Question: So I'm looking to implement passport and I'm running into an include issue.
Here is what I have so far:
users_controller.js
'''
var nodemailer = require('nodemailer');
var passport = require('passport');
var LocalStrategy = require('passport-local').Strategy;
var User = require('../models/user');
exports.register = function(req, res, next) {
res.render('register', { title: 'Rafflefly | Register' });
}
exports.post_register = function(req, res, next) {
var first_name = req.body.first_name;
var last_name = req.body.last_name;
var email = req.body.email;
var password = req.body.password;
// validations
req.checkBody('first name', 'The first name is required').notEmpty();
req.checkBody('last name', 'The last name is required').notEmpty();
req.checkBody('email', 'An account email is required').notEmpty();
req.checkBody('email', 'This account email is not valid').isEmail();
req.checkBody('password', 'An account password is required').notEmpty();
if (error) {
req.flash('error', 'The form could not send successfully');
} else {
var newUser = new User({
first_name: first_name,
last_name: last_name,
email: email,
password: password,
});
nodemailer.createTestAccount((err, account) => {
// create reusable transporter object using the default SMTP transport
if (process.env.NODE_ENV === 'production') {
transporter = nodemailer.createTransport({
host: "smtp.sendgrid.net",
port: 587,
auth: {
user: process.env.SENDGRID_USERNAME,
pass: process.env.SENDGRID_PASSWORD,
}
});
} else {
transporter = nodemailer.createTransport({
host: "smtp.ethereal.email",
port: 587,
auth: {
user: 'qkkvnabtziufbksa@ethereal.email',
pass: 'A4W9HF2WbhAav263VM',
}
});
}
// setup email data with unicode symbols
let mailOptions = {
from: process.env.GLOBAL_EMAIL || 'ben@benbagley.co.uk', // sender address
to: '${email}', // list of receivers
subject: 'Welcome to Rafflefly', // Subject line
html: 'Welcome to Rafflefly' // html body
};
// send mail with defined transport object
transporter.sendMail(mailOptions, (error, info) => {
if (error) {
return console.log(error);
}
req.flash('success', 'You are now registered, you can now login!');
res.redirect('/');
});
});
User.createUser(newUser, function(err, user) {
if(err) throw err;
console.log(user);
});
}
};
passport.use(new LocalStrategy({
usernameField: 'email'
},
function(email, password, done) {
User.getUserByEmail(email, function(err, user){
if(err) throw err;
if(!user){
return done(null, false, {message: 'Unknown Email Address'});
}
User.comparePassword(password, user.password, function(err, isMatch){
if(err) throw err;
if(isMatch){
return done(null, user);
} else {
return done(null, false, {message: 'Invalid password'});
}
});
});
}));
passport.serializeUser(function(user, done) {
done(null, user.id);
});
passport.deserializeUser(function(id, done) {
User.getUserById(id, function(err, user) {
done(err, user);
});
});
exports.login = function(req, res, next) {
res.render('login', { title: 'Rafflefly | Login' });
}
exports.post_login = function(req, res, next) {
res.post('/login', passport.authenticate('local', {
successRedirect: '/dashboard',
failureRedirect: '/login',
failureFlash: true })
);
}
'''
layout.pug
'''
doctype html
html
head
title= title
meta(name='viewport' content='width=device-width, initial-scale=1')
meta(charset='utf-8')
link(rel='stylesheet' href='/stylesheets/output.css')
link(rel='stylesheet' href='https://cdnjs.cloudflare.com/ajax/libs/animate.css/3.5.2/animate.min.css')
body(class='antialiased min-h-screen')
include navigation
include error
block content
include footer
script(src='https://cdnjs.cloudflare.com/ajax/libs/jquery/3.3.1/jquery.min.js')
script(src='https://cdnjs.cloudflare.com/ajax/libs/Chart.js/2.7.1/Chart.bundle.min.js')
script(src='/javascripts/fontawesome-all.min.js' defer)
script(src='/javascripts/site.js')
'''
Here is my file structure

So all other pages are working here, but when I go to submit the registration form, I get the error, the register page does load but this error only seems to be happening in post when submitting the form.
The error I am getting is
'''
[nodemon] 1.15.0
[nodemon] to restart at any time, enter 'rs'
[nodemon] watching: *.*
[nodemon] starting 'node ./bin/www'
Connection has been established
Mongoose: users.ensureIndex({ email: 1 }, { unique: true, background: true })
Error: Failed to lookup view "error" in views directory "/Users/benbagley/Code/rafflefly/views"
at Function.render (/Users/benbagley/Code/rafflefly/node_modules/express/lib/application.js:580:17)
at ServerResponse.render (/Users/benbagley/Code/rafflefly/node_modules/express/lib/response.js:971:7)
at /Users/benbagley/Code/rafflefly/app.js:88:7
at Layer.handle_error (/Users/benbagley/Code/rafflefly/node_modules/express/lib/router/layer.js:71:5)
at trim_prefix (/Users/benbagley/Code/rafflefly/node_modules/express/lib/router/index.js:315:13)
at /Users/benbagley/Code/rafflefly/node_modules/express/lib/router/index.js:284:7
at Function.process_params (/Users/benbagley/Code/rafflefly/node_modules/express/lib/router/index.js:335:12)
at next (/Users/benbagley/Code/rafflefly/node_modules/express/lib/router/index.js:275:10)
at Layer.handle_error (/Users/benbagley/Code/rafflefly/node_modules/express/lib/router/layer.js:67:12)
at trim_prefix (/Users/benbagley/Code/rafflefly/node_modules/express/lib/router/index.js:315:13)
at /Users/benbagley/Code/rafflefly/node_modules/express/lib/router/index.js:284:7
at Function.process_params (/Users/benbagley/Code/rafflefly/node_modules/express/lib/router/index.js:335:12)
at next (/Users/benbagley/Code/rafflefly/node_modules/express/lib/router/index.js:275:10)
at Layer.handle_error (/Users/benbagley/Code/rafflefly/node_modules/express/lib/router/layer.js:67:12)
at trim_prefix (/Users/benbagley/Code/rafflefly/node_modules/express/lib/router/index.js:315:13)
at /Users/benbagley/Code/rafflefly/node_modules/express/lib/router/index.js:284:7
POST /register 500 248.111 ms - 2006
'''
Any help here is appreciated.
app.js
'''
var express = require('express');
var path = require('path');
var favicon = require('serve-favicon');
var logger = require('morgan');
var cookieParser = require('cookie-parser');
var session = require('express-session');
var bodyParser = require('body-parser');
var nodemailer = require('nodemailer');
var flash = require('connect-flash');
var passport = require('passport');
var mongoose = require('mongoose');
var LocalStrategy = require('passport-local').Strategy;
var sslRedirect = require('heroku-ssl-redirect');
var index = require('./routes/index');
var app = express();
var port = process.env.PORT || 3000;
mongoose.set('debug', true); // Only set when debugging
// enable ssl redirect
app.use(sslRedirect());
// view engine setup
app.set('views', path.join(__dirname, 'views'));
app.set('view engine', 'pug');
// uncomment after placing your favicon in /public
//app.use(favicon(path.join(__dirname, 'public', 'favicon.ico')));
app.use(logger('dev'));
app.use(bodyParser.json());
app.use(bodyParser.urlencoded({ extended: false }));
app.use(cookieParser());
app.use(express.static(path.join(__dirname, 'public')));
// expressSession
app.use(session({
secret: 'secret',
saveUninitialized: true,
resave: true
}));
// Connect Flash
app.use(flash());
app.use((req, res, next) => {
res.locals.success = req.flash('success');
res.locals.errors = req.flash('error');
next();
});
app.use('/', index);
// passport
app.use(passport.initialize());
app.use(passport.session());
// Database connection
if (app.get('env') === 'production') {
mongoose.connect(process.env.MONGODB_URI);
} else {
mongoose.connect('mongodb://localhost/rafflefly');
}
var db = mongoose.connection;
mongoose.Promise = global.Promise;
db.on('error', console.error.bind(console, 'connection error:'));
db.once('open', function() {
console.log("Connection has been established");
});
// catch 404 and forward to error handler
app.use(function(req, res, next) {
var err = new Error('Not Found');
err.status = 404;
next(err);
});
// error handler
app.use(function(err, req, res, next) {
// set locals, only providing error in development
res.locals.message = err.message;
res.locals.error = req.app.get('env') === 'development' ? err : {};
// render the error page
res.status(err.status || 500);
res.render('error'); // line 88
});
module.exports = app;
'''
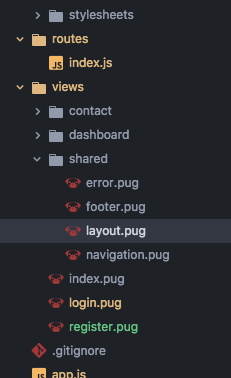
Answer: Added 'res.render('shared/error.pug)' as mentioned by <URL>